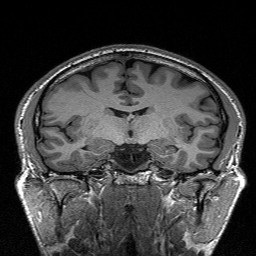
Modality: T1w
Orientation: sagittal
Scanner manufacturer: siemens
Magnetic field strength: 3 T